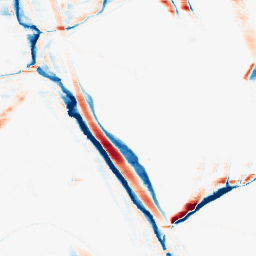
Category: morphological
Decomposition family: morphological_rect
Decomposition parameters: operation: average
width: 20
height: 3
Upsampling method: lanczos
Upsampling parameters: scale: 4
Upsampling scale: 4